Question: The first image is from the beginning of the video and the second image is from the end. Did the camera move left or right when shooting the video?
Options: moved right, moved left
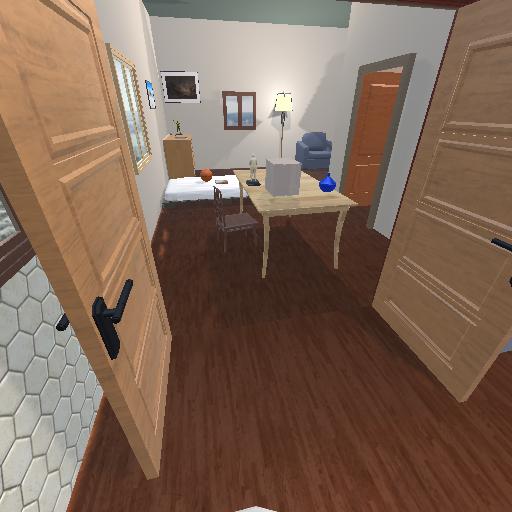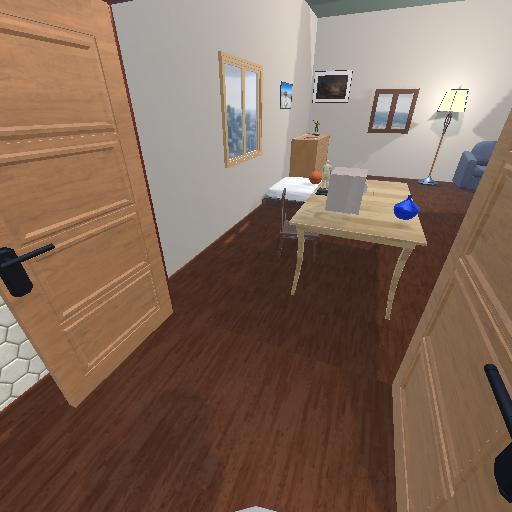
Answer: moved right